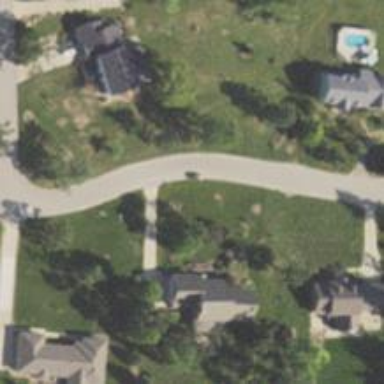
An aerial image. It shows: Residential road.